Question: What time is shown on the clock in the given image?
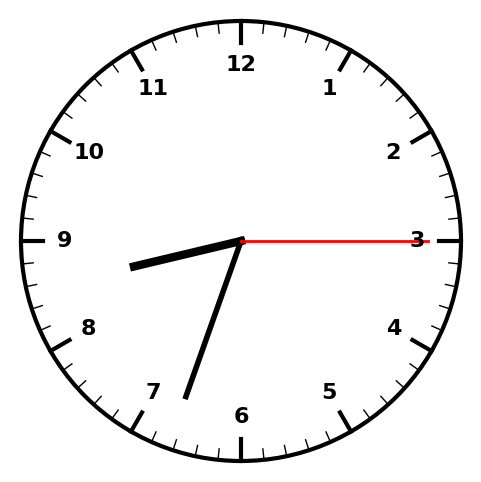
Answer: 08:33:15